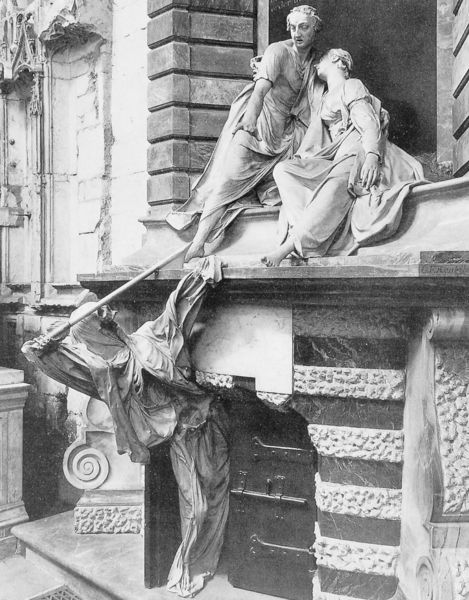
Titel: Grab von Joseph und Lady Elisabeth Nightingale
Künstler: Louis-Francois Roubiliac
Standort: London, Westminster Abbey (EU - GB)
Schlagwörter: hand, frauen, sitzen, fenster, frau, kleid, kleider, tür, wand, schädel, tod, tot, mutter, tochter, statue, fassade, stab, füsse, krieg, weib, weiber, tor, nische, sims, skelett, statuen, krankheit, mamor, abwehren, gerippe, mutte, sensenmann, knochenmann, schadow, 16.jahrhundert, 17.jahrhundert, 26. jahrhundert, heilihgensc